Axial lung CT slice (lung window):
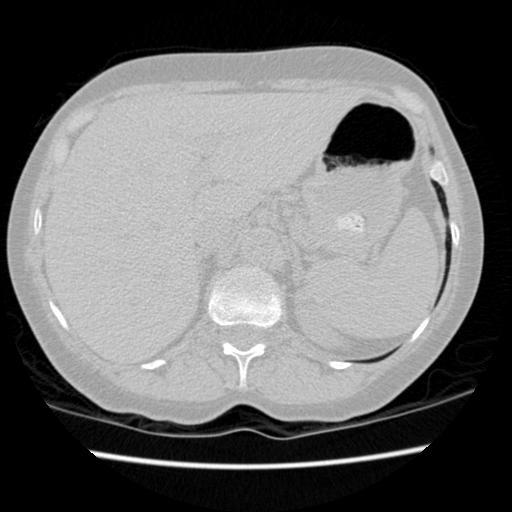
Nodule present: no